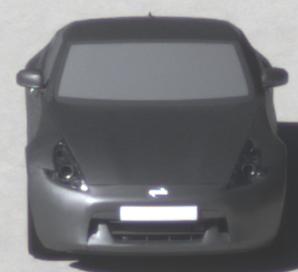
Make: Nissan
Model: 370Z Coupé
Detailed model: 370Z (Z34) Coupé
Model produced from: 2009/12
Model produced until: 2013/03
Doors: 3
Color: gray
Road condition: dry road
Daytime: midday
Contrast: high contrast